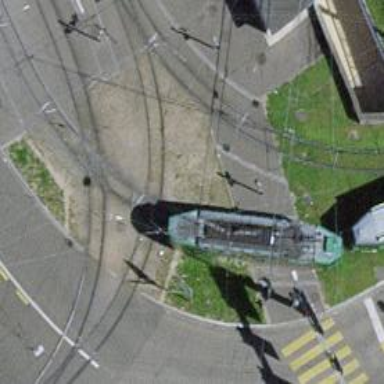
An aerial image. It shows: Railway crossing.